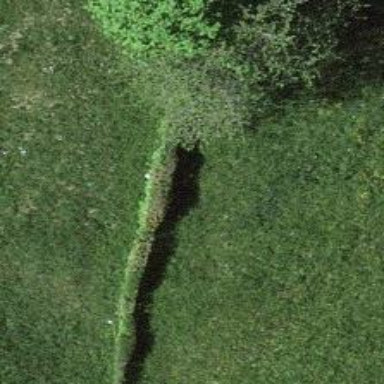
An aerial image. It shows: Hedge acting as barrier.